Interaction volume radius: 5 \u00c5
Interaction volume height: 10 \u00c5
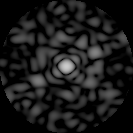
Disorder parameter: 0.8004